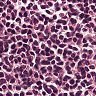
Metastatic tissue present: no